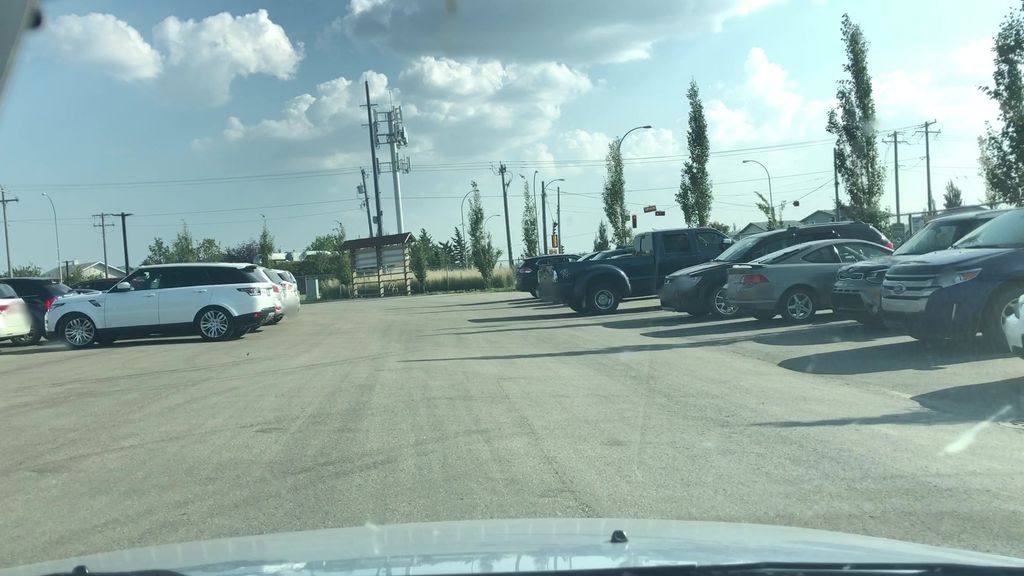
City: edmonton